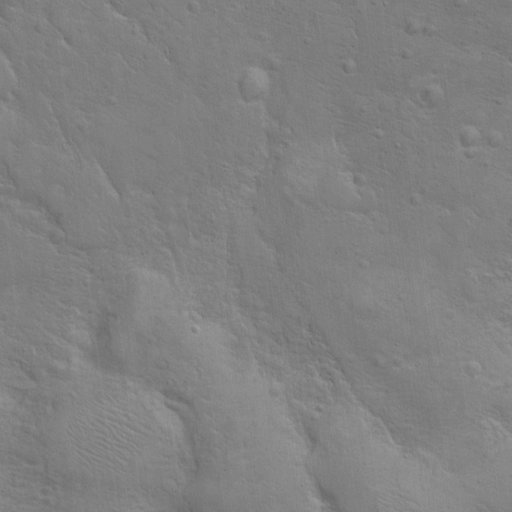
Classes present: Background